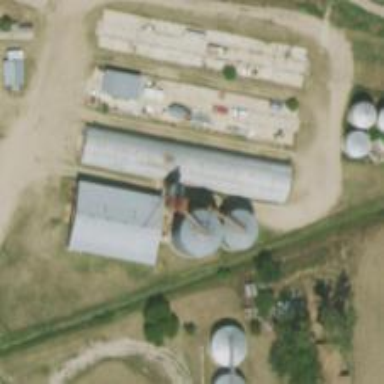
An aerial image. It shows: Silo.